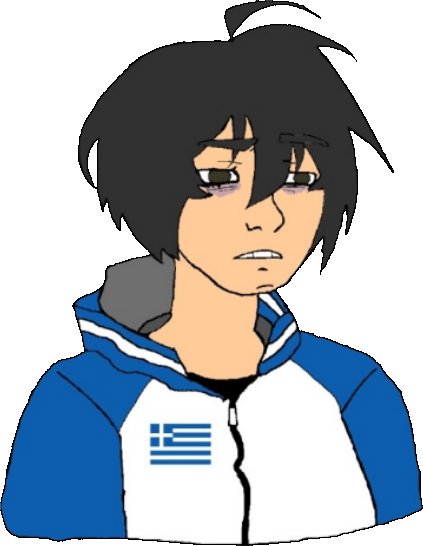
Label: 5_Twinkjak